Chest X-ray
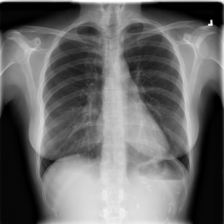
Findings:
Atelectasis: negative
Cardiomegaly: negative
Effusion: negative
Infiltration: negative
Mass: negative
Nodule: negative
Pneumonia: negative
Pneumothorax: positive
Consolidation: negative
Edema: negative
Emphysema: negative
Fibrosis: negative
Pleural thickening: negative
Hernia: negative